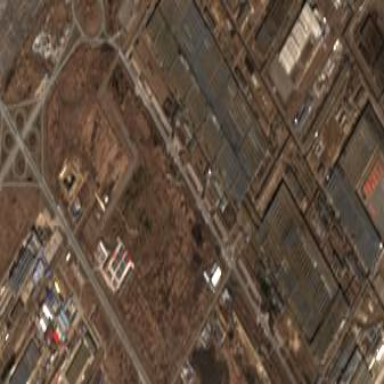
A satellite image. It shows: Factory building identified as man-made works.